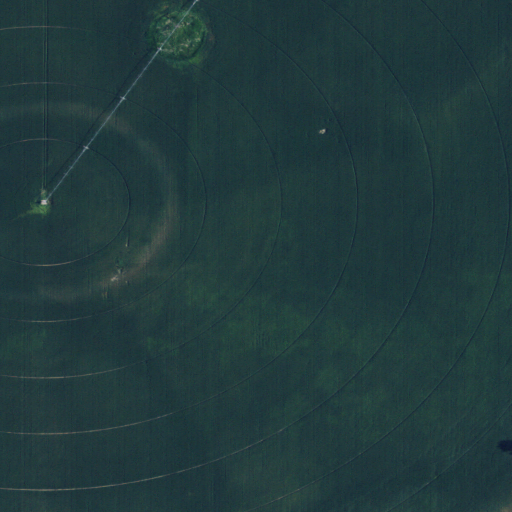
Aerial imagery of valley in Idaho named Gem Valley containing only cultivated crops